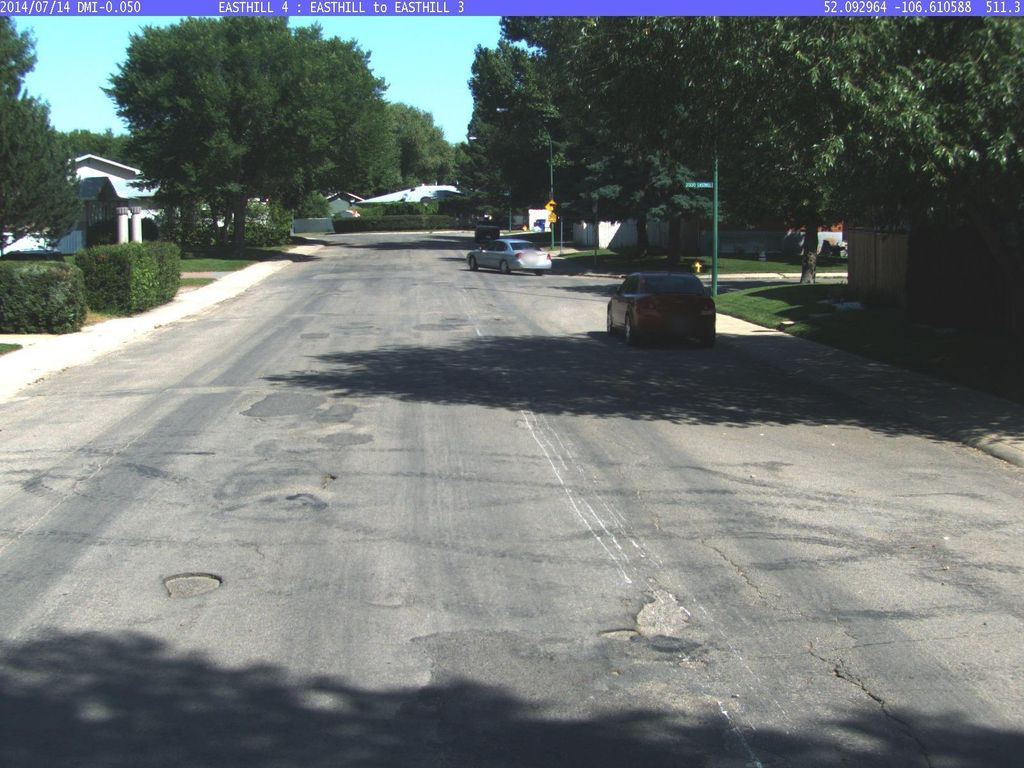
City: saskatoon